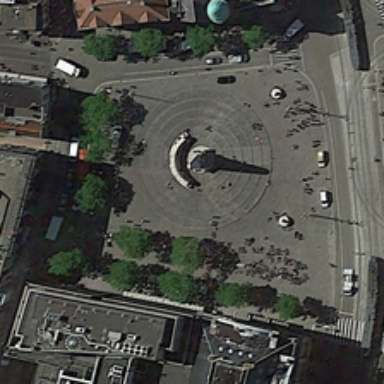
Several buildings and some green trees are around a square with many people .